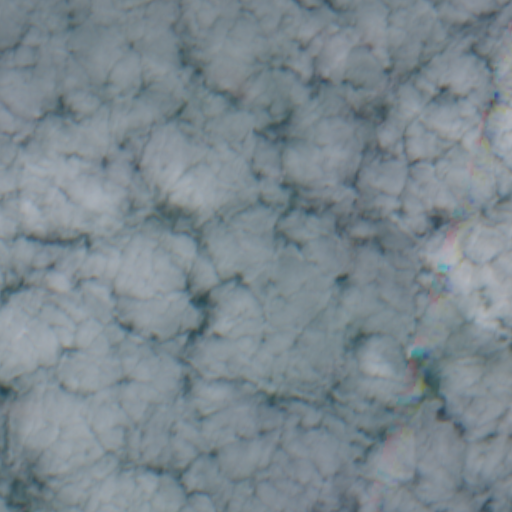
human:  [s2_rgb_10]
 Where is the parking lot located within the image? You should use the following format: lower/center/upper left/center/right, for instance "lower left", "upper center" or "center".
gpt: The parking lot is located in the lower center of the image.
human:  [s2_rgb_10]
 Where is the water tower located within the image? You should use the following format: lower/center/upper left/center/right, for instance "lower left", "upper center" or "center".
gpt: The water tower is located in the upper center of the image.
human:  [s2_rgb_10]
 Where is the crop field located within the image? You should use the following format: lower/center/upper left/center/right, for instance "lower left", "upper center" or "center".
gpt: There is no crop field in the image.